Question: If I want a solid polygon with line plot covered by it, how to do it.
'''
set object 1 poly from 1,1 to 1,4 to 5,1 to 1,1 fs solid border 1
plot [0:6] [0:6] x*x
'''
The result looks like

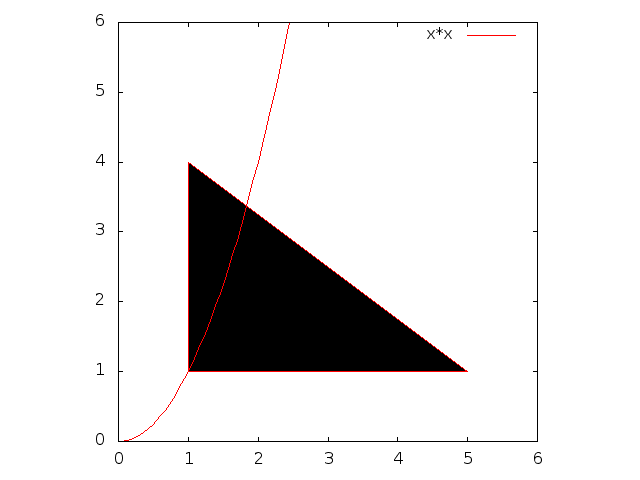
Answer: You must use the 'front' keyword to move the polygon to the front layer so that it covers the line:
'''
set object 1 poly from 1,1 to 1,4 to 5,1 to 1,1 fs solid border 1 front
plot [0:6] [0:6] x*x
'''